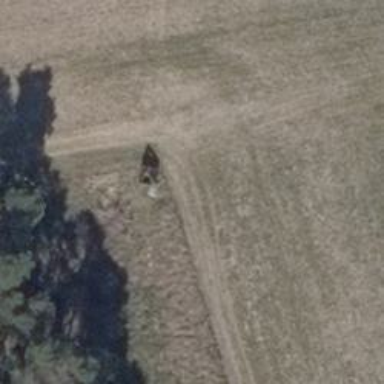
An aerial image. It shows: Hunting stand.